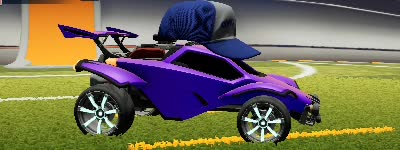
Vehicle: octane